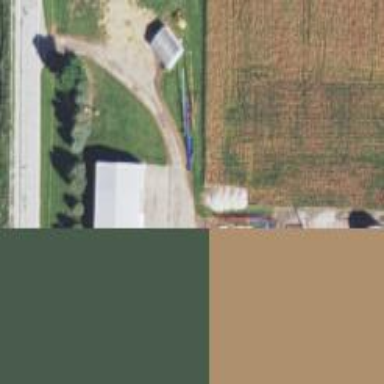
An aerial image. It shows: Farmyard area.